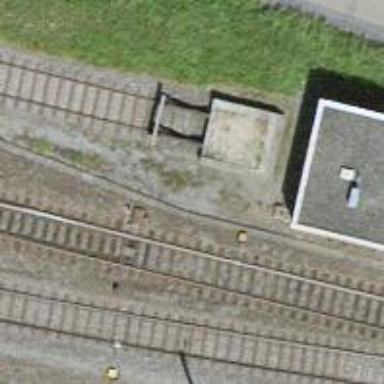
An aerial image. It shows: Railway yard used for servicing trains.